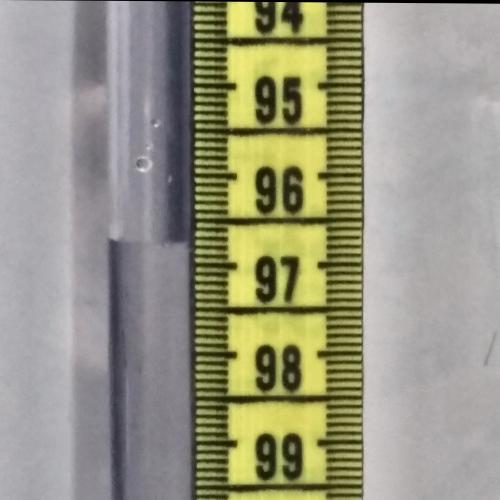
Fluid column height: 96.7 cm